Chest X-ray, PA view. Patient: 10 years old, sex F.
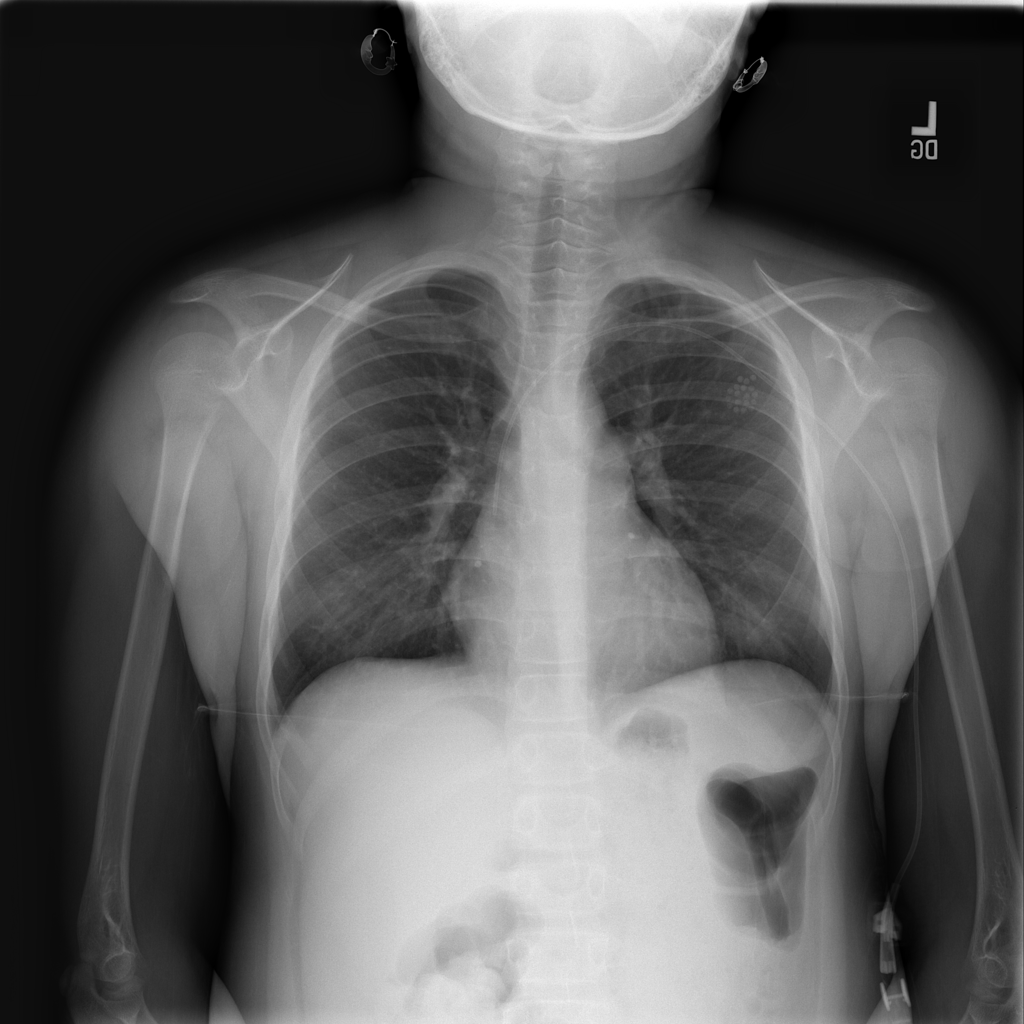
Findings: No Finding